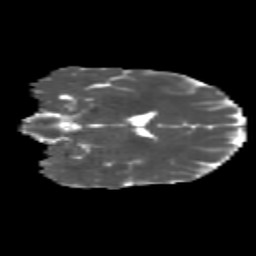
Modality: MD
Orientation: coronal
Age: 38
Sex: female
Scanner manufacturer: siemens
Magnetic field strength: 3 T
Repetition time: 1.8 s
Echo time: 0.07 s